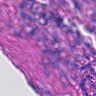
Metastatic tissue present: yes